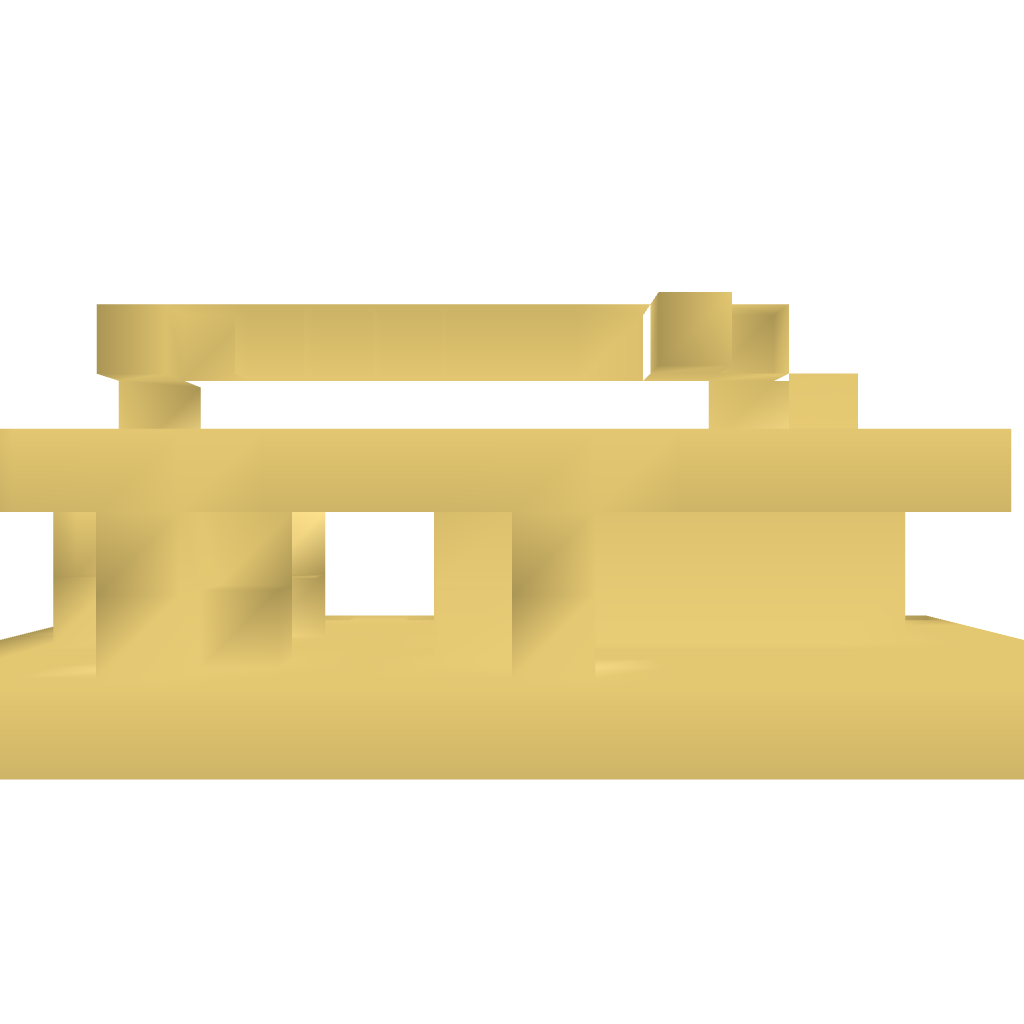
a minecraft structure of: Double 2*2 Jeb's door bad low quality